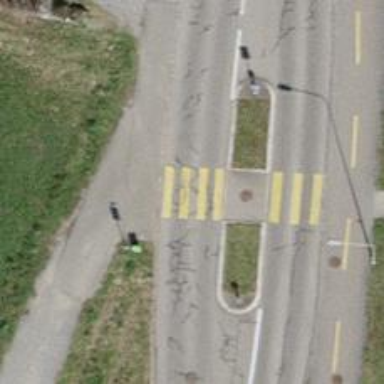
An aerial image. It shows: Uncontrolled zebra crossing with asphalt surface. It includes crossing island.